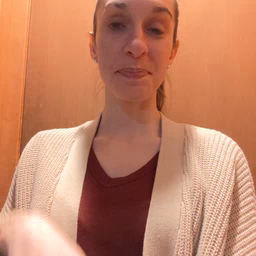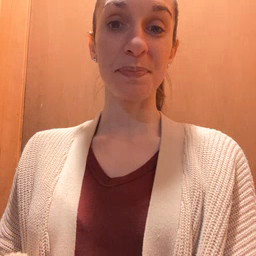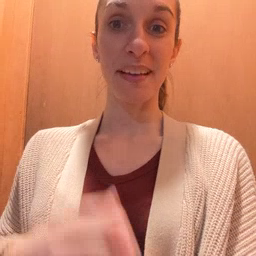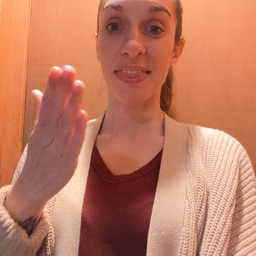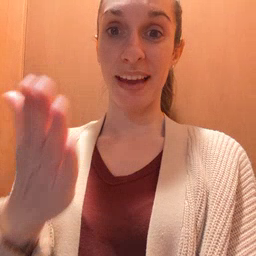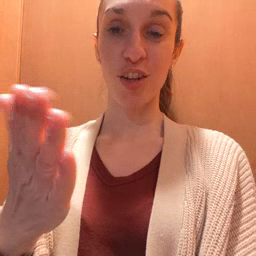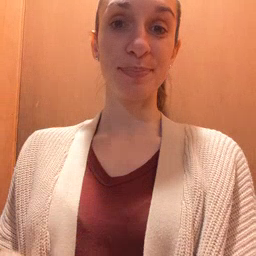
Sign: there